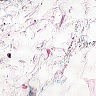
Metastatic tissue present: no